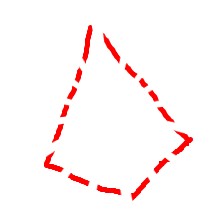
Shape: kite